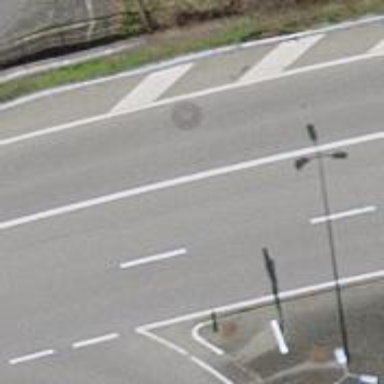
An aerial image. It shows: Secondary road with asphalt surface.